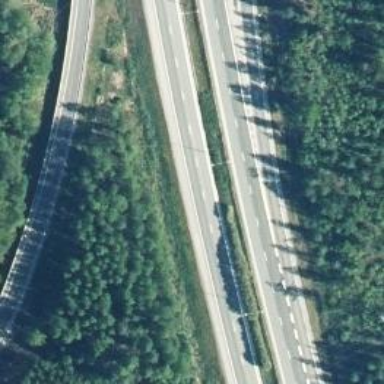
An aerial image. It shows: Asphalt motorway.